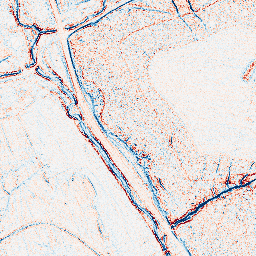
Category: edge_preserving
Decomposition family: anisotropic_diffusion
Decomposition parameters: iterations: 5
kappa: 10
gamma: 0.05
Upsampling method: bicubic
Upsampling parameters: scale: 2
Upsampling scale: 2